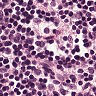
Metastatic tissue present: no